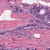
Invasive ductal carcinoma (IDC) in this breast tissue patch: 1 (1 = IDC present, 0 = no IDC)